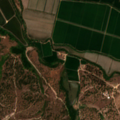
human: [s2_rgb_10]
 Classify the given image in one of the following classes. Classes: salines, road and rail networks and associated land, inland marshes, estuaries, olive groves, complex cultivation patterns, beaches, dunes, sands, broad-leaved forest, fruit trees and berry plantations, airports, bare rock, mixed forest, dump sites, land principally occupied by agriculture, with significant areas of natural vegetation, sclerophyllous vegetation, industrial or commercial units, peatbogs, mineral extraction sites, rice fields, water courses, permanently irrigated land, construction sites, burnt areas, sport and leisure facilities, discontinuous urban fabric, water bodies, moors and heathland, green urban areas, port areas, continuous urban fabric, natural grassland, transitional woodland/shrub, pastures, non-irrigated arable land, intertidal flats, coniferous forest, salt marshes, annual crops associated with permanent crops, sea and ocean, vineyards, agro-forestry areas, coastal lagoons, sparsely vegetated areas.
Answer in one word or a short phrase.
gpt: rice fields, fruit trees and berry plantations, pastures, agro-forestry areas, broad-leaved forest